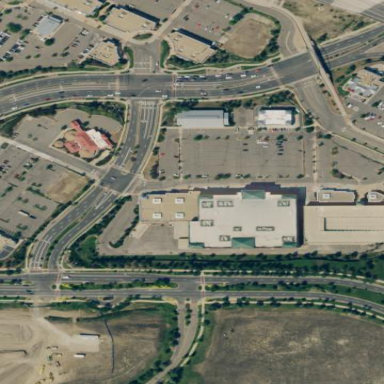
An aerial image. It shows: Retail area.